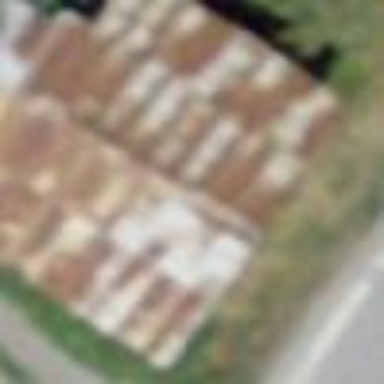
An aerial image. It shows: Barn.